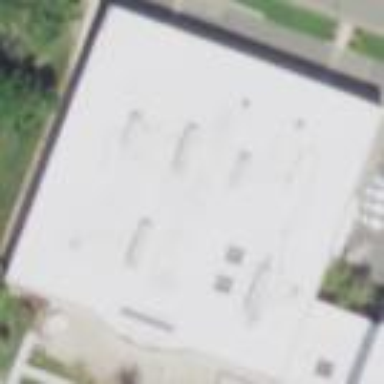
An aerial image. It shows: Office building.